Interaction volume radius: 5 \u00c5
Interaction volume height: 10 \u00c5
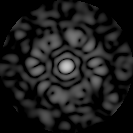
Disorder parameter: 0.8411